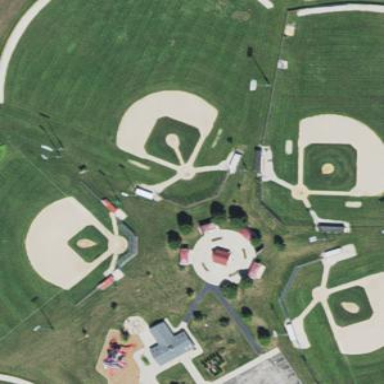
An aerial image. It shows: Baseball pitch for leisure land.